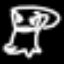
Label: frog